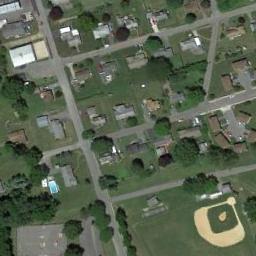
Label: baseball_diamond